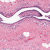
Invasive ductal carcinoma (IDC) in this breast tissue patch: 0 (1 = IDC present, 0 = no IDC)